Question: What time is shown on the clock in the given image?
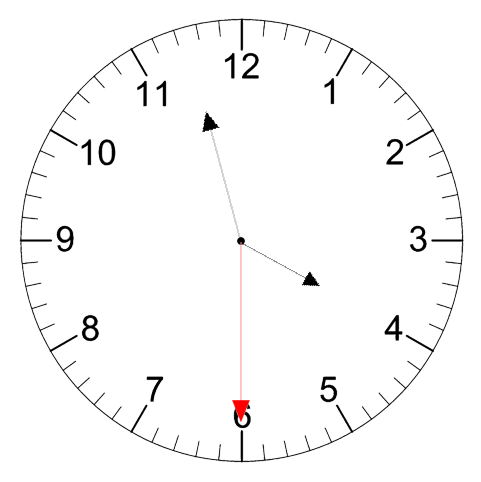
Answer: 03:57:30